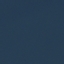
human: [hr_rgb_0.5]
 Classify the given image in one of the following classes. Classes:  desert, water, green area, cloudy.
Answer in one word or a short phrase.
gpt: water